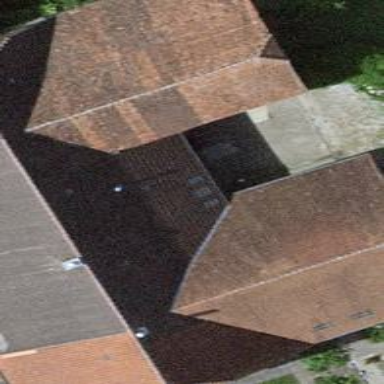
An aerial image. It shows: Farm building.